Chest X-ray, PA view. Patient: 52 years old, sex M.
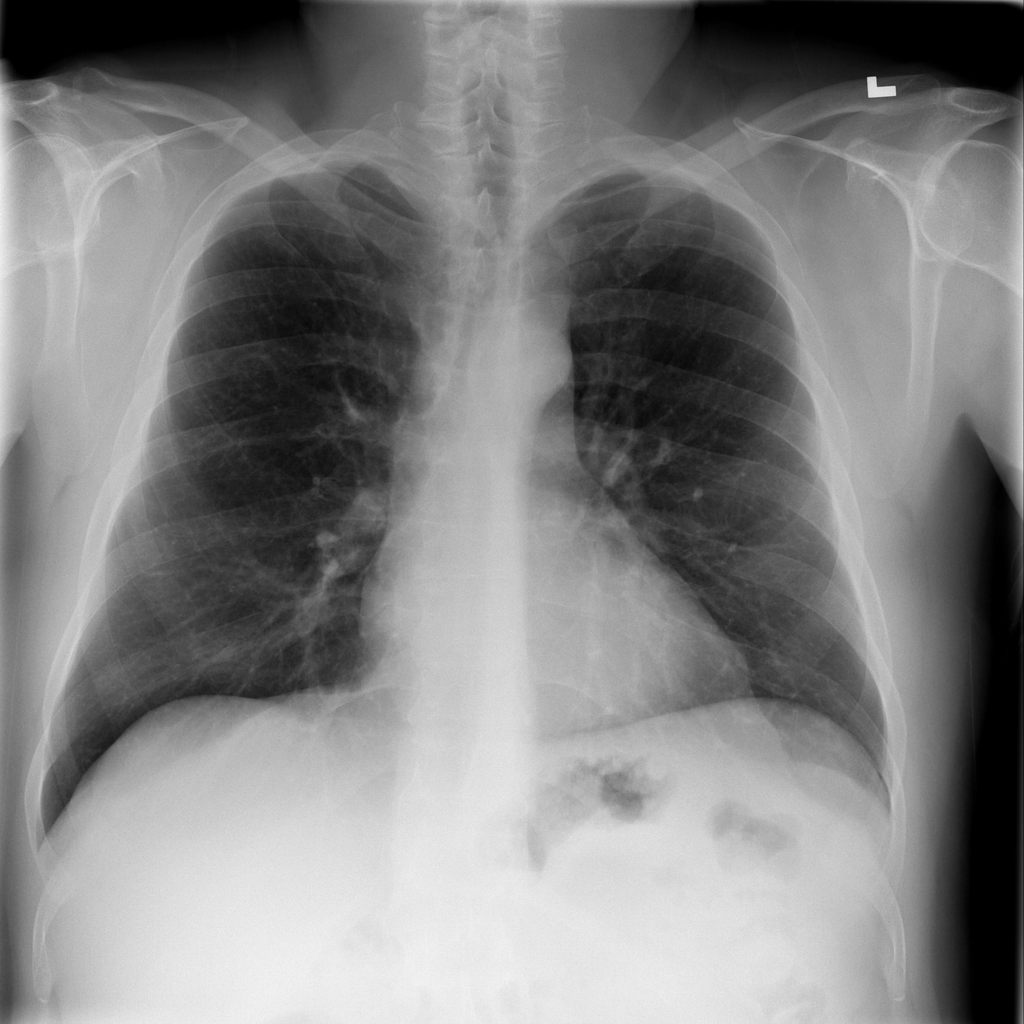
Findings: Infiltration